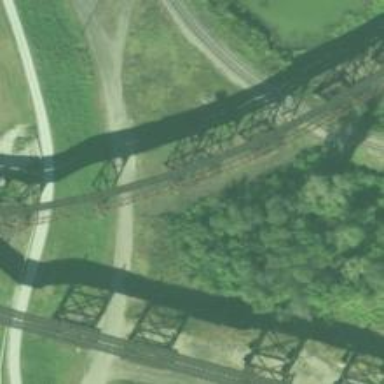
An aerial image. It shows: Abandoned railway bridge.